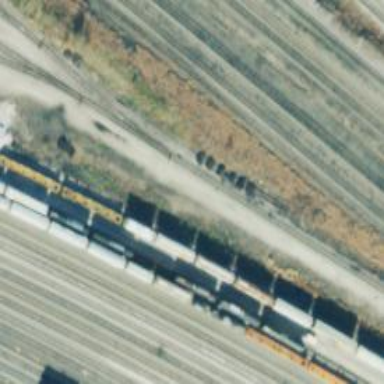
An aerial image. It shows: Disused railway.